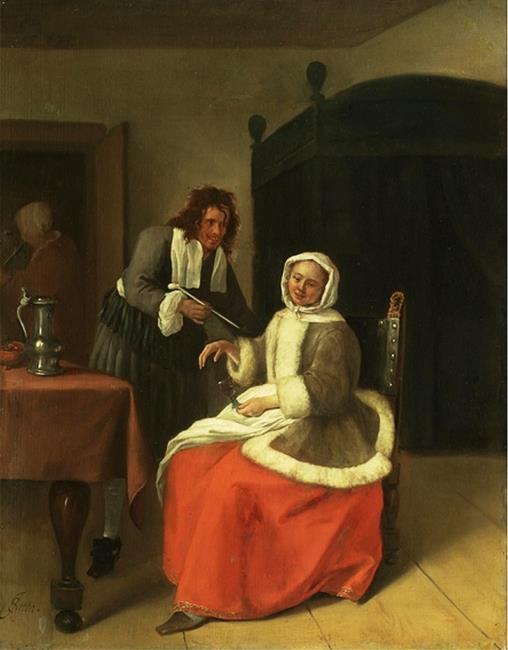
Title: Interior with a couple smoking and drinking
Artist: Jan Steen
Earliest date: 1656
Latest date: 1661
Genre: painting
Iconography: Tobacco
Keywords: genre, brothel scene, three human figures, full-length portrait, interior view, young man, young woman, glass in the hand, pipe, wine glass, home jacket, canopy bed, doorway, table, wooden floor, ewer (vessel), pewter (metalwork)